Question: I have a PreferenceFragment that loads preferences by calling addPreferencesFromResource(R.xml.preferences_main);
In side the preferences_main.xml file I have a custom preference called TimePreference which extends DialogPreference. TimePreference contains nothing but a TimePicker (have also tried DatePicker). When displayed the TimePicker is now a different format. Instead of being a spinner, it is the version with EditText views and up/down arrows. The real problem is those arrows are white and the text is white, all on a white background dialog.
If I put a TimePicker on an activity, it is the themed spinner style.
I cannot find out why this only happens on a DialogPreference and not on the activity. Its like it loses all styling.
My base theme is Theme.AppCompat.Light, I have tried a couple others with the same result.
Edit: My minSdkVersion is 11 and the target is 19
Anyone have any ideas?
'''
public class TestPreference extends DialogPreference {
Button btn;
TimePicker tp;
public TestPreference(Context context, AttributeSet attrs) {
super(context, attrs);
// TODO Auto-generated constructor stub
}
@Override
protected View onCreateDialogView() {
tp = new TimePicker(getContext().getApplicationContext());
return tp;
}
'''
}

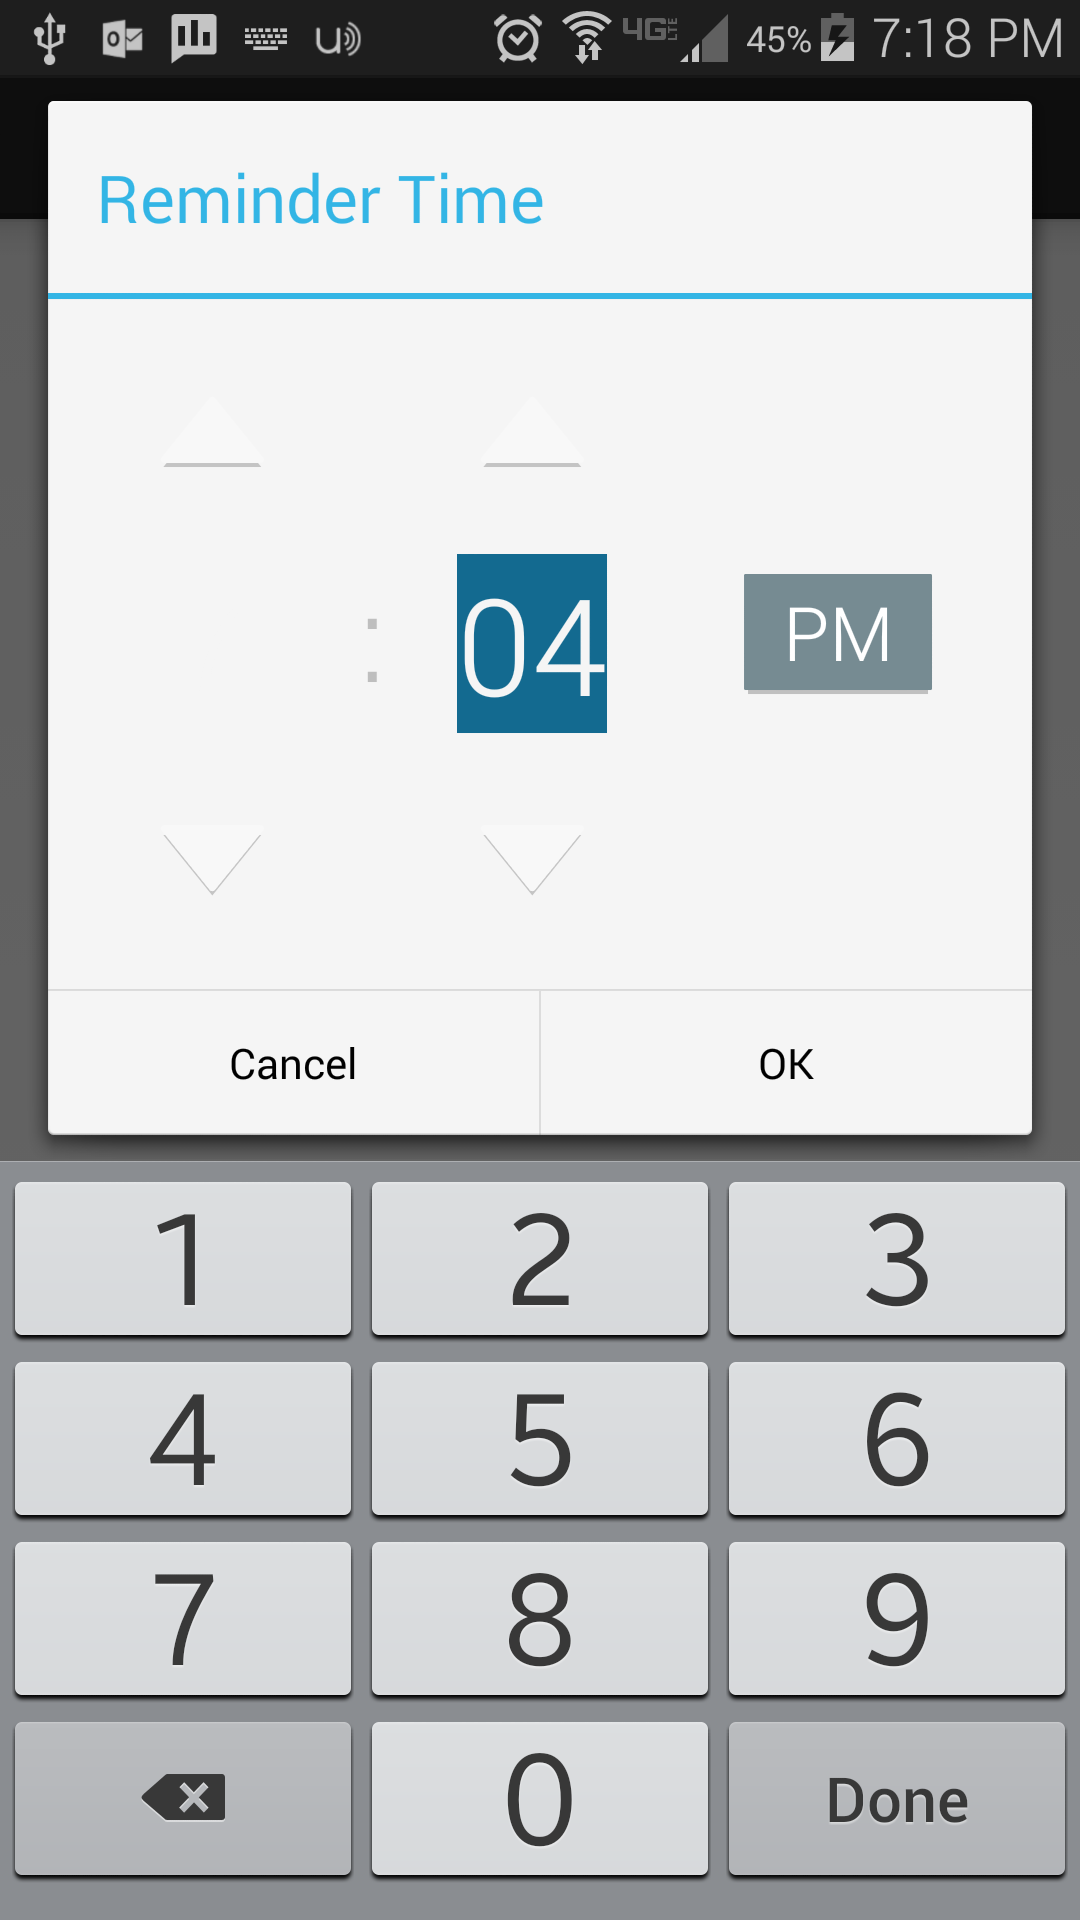
Answer: You are using Application context which does not hold any information about theme/style chose for your application.
Try changing the initialization of 'TimePicker' as below and see if it works:
'''
tp = new TimePicker(getContext());
'''
Moreover, when creating an instance of your 'TestPreference', pass your activity's reference in its constructor, for example: 'YourActivity.this'.